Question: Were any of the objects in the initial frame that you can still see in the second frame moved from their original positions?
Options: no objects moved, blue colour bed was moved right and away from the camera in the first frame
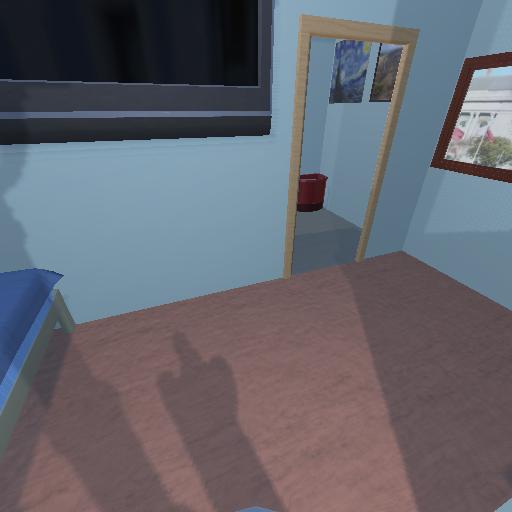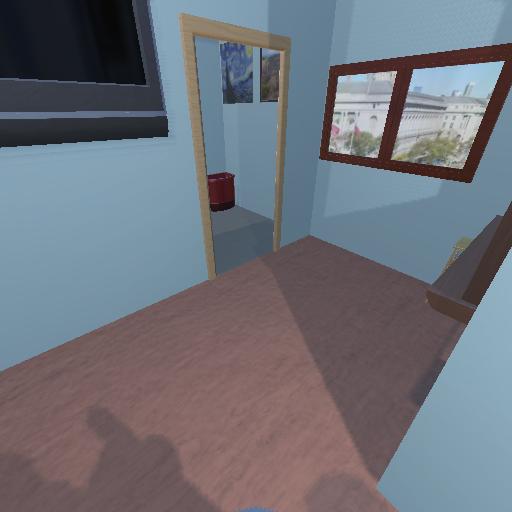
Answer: no objects moved